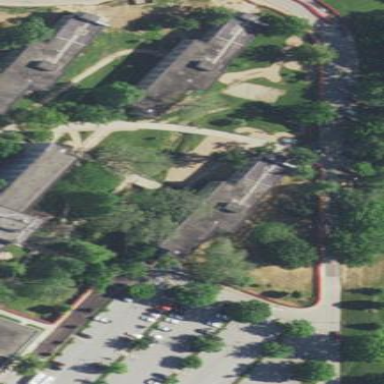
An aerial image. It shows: Residential building located in university campus.